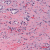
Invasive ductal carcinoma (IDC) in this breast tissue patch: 1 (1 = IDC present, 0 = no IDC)